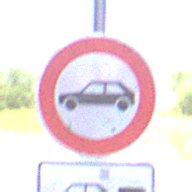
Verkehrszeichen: VerbotPersonenkraftwagen
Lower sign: MehrspurigeFahrzeugeFrei2
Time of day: Midday
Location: Roofed (Underpass)
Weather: Clear
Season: NotSpecified
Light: Natural